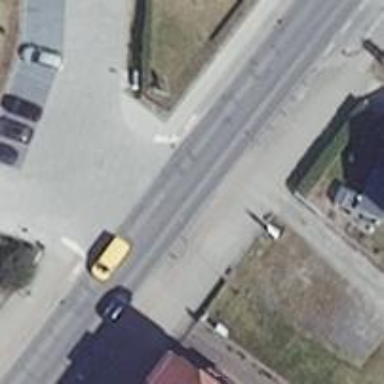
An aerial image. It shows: Unmarked crossing on the road.